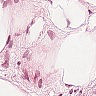
Metastatic tissue present: no